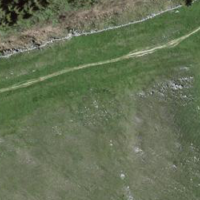
EUNIS habitat code: 23
Species observed at this site:
Campanula glomerata